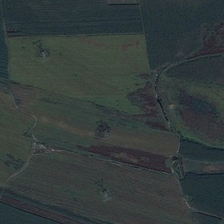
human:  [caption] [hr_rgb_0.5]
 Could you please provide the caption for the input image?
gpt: many pieces of green farmlands are together .

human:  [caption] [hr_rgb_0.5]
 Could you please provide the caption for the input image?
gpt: many pieces of green farmlands are together .

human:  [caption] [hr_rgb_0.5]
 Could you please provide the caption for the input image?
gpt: many pieces of green farmlands are together .

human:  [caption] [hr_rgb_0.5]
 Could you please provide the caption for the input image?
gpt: many pieces of green farmlands are together .

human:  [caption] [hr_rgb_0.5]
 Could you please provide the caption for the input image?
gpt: many pieces of green farmlands are together .